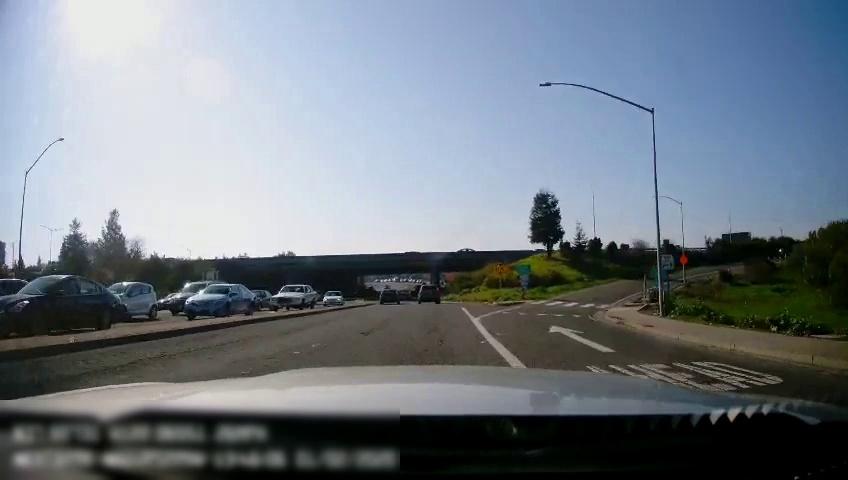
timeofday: Day
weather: Sunny
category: Drivable Space
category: Drivable Space
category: Vehicles | Car
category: Vehicles | Car
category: Vehicles | Car
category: Vehicles | SUV
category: Vehicles | Car
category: Vehicles | Car
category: Vehicles | Car
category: Vehicles | Car
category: Vehicles | Car
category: Vehicles | SUV
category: Vehicles | Car
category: Lanes | Current Lane
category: Lanes | Alternate Lane
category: Lanes | Alternate Lane
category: Lanes | Current Lane
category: Traffic | Signs
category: Traffic | Signs
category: Traffic | Signs